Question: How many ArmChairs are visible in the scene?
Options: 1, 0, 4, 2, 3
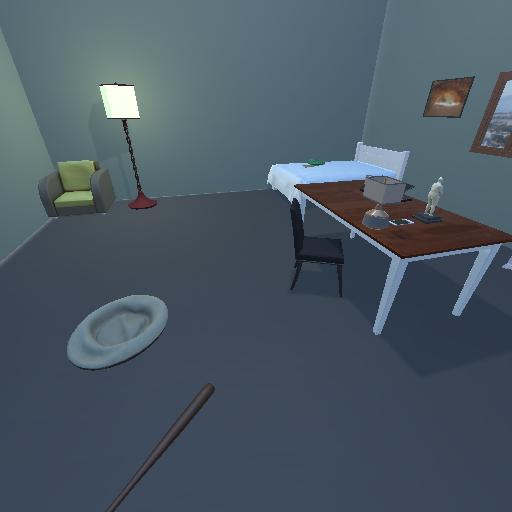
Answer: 1